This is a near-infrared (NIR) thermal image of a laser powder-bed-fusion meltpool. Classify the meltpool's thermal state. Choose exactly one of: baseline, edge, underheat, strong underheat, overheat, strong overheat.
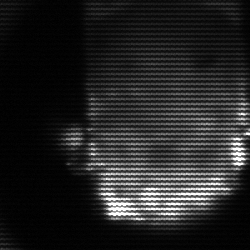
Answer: baseline